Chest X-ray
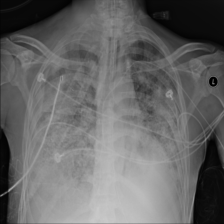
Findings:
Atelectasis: positive
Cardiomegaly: negative
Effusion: negative
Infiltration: positive
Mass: negative
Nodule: negative
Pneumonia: negative
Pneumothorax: negative
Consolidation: positive
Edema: negative
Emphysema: negative
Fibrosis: negative
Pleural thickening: negative
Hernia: negative